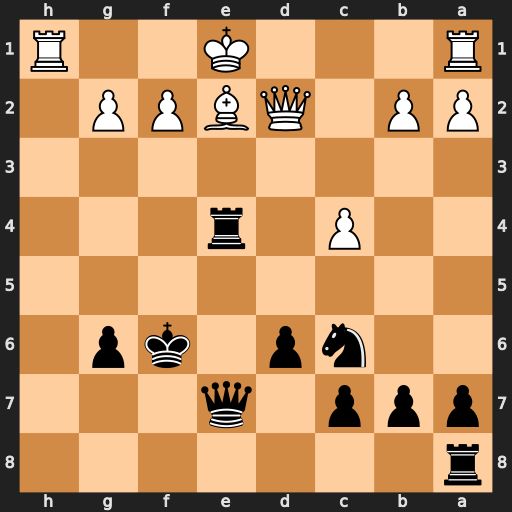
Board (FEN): r7/ppp1q3/2np1kp1/8/2P1r3/8/PP1QBPP1/R3K2R
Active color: b
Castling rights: KQ
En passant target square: -
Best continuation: Nd4 O-O-O Nxe2+